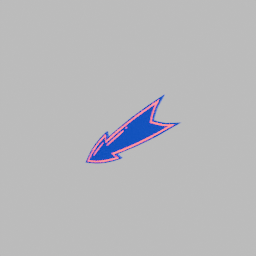
Label: decoration